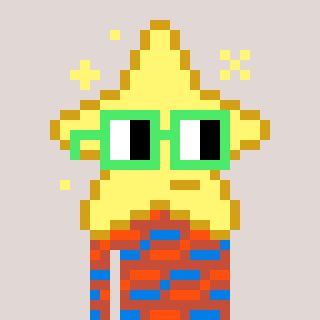
a pixel art character with square light green glasses, a star-shaped head and a rust-colored body on a warm background